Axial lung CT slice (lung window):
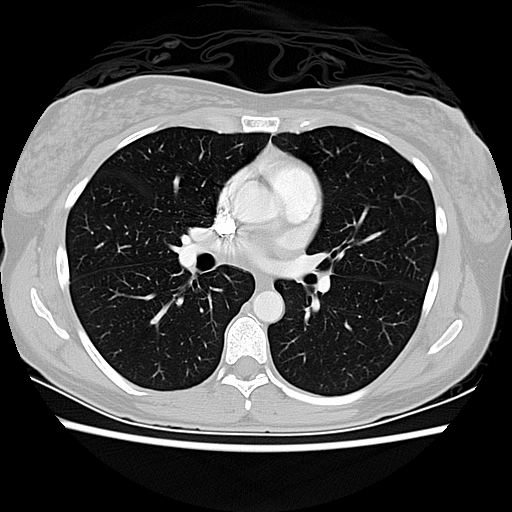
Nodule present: no